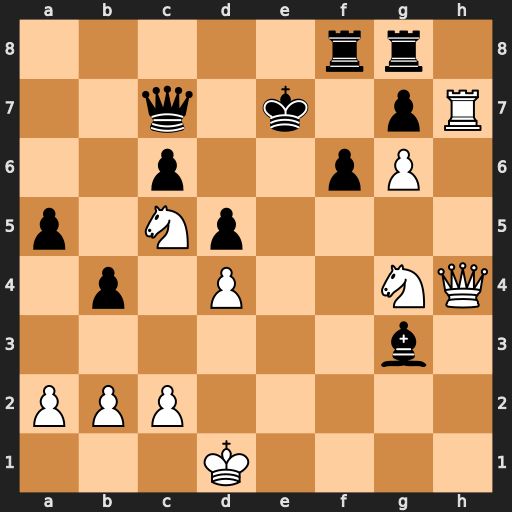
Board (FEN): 5rr1/2q1k1pR/2p2pP1/p1Np4/1p1P2NQ/6b1/PPP5/3K4
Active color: w
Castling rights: -
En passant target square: -
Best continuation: Qh6 Re8 Rxg7+ Rxg7 Qxg7+